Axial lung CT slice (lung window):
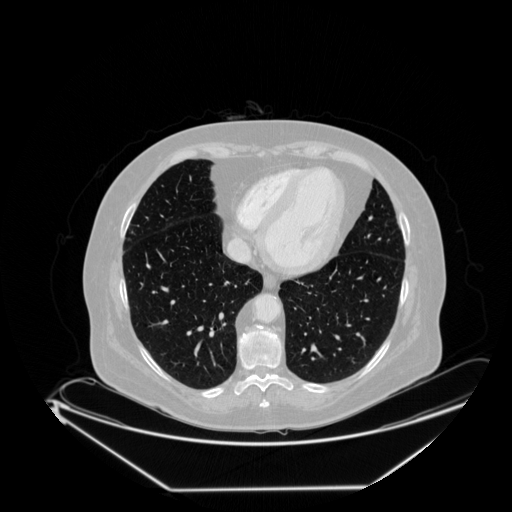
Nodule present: no